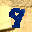
Label: 9